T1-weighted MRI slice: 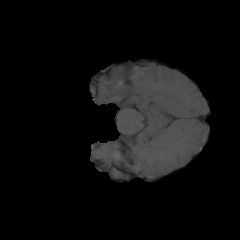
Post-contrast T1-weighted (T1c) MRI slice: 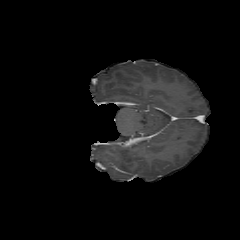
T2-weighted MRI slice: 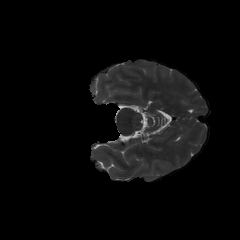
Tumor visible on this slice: no